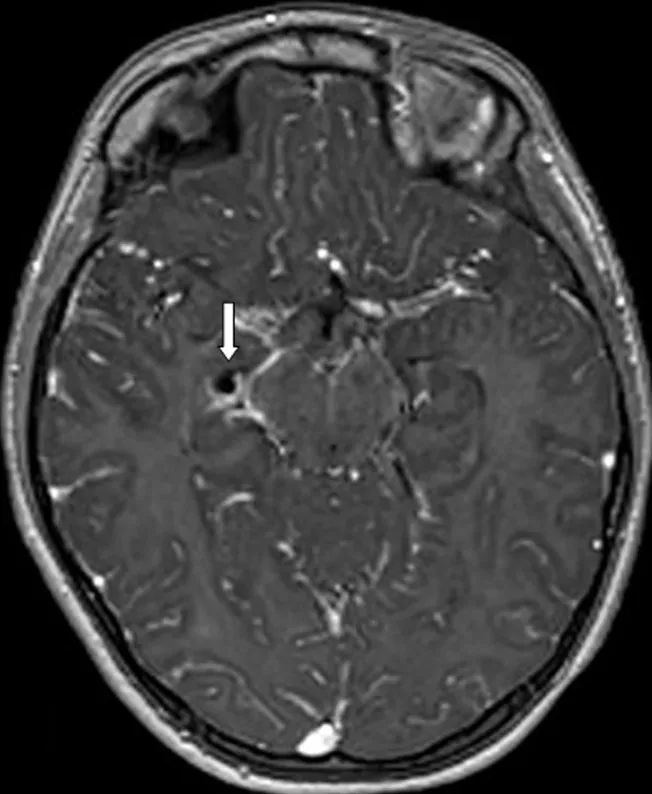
axial MRI T1 after injection of gadolinium: cystic lesion without peripheral enhancement (arrow).
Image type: radiology (mri)